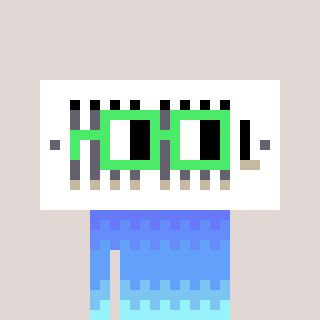
a pixel art character with square light green glasses, a vent-shaped head and a hotbrown-colored body on a warm background